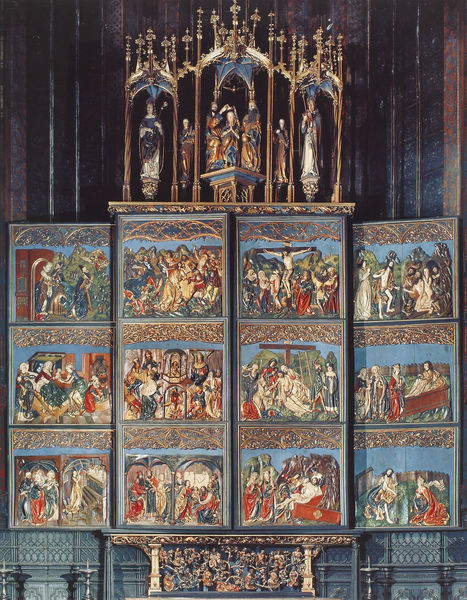
Titel: Krakau, Pfarrkirche Maria Himmelfahrt (Marienkirche), Hochaltar
Künstler: Veit Stoß
Standort: Krakau (Kraków), Marienkirche (EU - PL)
Schlagwörter: blau, flügel, holz, leute, kirche, gold, bilder, figuren, bemalt, kreuz, altar, hochaltar, römer, christus, jesus, kreuzigung, andacht, heilige, heilig, gothik, maria, szenen, fassung, grablegung, altarbild, gesprenge, predella, flügelaltar, triptychon, triptichon, passion, kreuzweg, heilsgeschichte, bildgeschichte, kruzigung, bilde, altartaffeln